Question:  i need to restrict the user from inputting an integer and string when inputting a char. I have a method for an integer i just need to adapt it for a char. Can anyone help me with this.
'''
char getChar()
{
char myChar;
std::cout << "Enter a single char: ";
while (!(std::cin >> myChar))
{
// reset the status of the stream
std::cin.clear();
// ignore remaining characters in the stream
std::cin.ignore(std::numeric_limits<std::streamsize>::max(), '
');
// ^^^ This line needs to be changed.
std::cout <<
"Enter an *CHAR*: ";
}
std::cout << "You entered: " << myChar << std::endl;
return myChar;
}
char getChar()
{
char myChar;
std::cout << "Enter an Char: ";
while (!(cin >> myChar))
{
// reset the status of the stream
cin.clear();
// ignore remaining characters in the stream
cin.ignore(std::numeric_limits<char>::max() << '
');
cout << "Enter an *CHAR*: ";
}
std::cout << "You entered: " << myChar << std::endl;
return myChar;
}
'''
I have tried this and there are no errors. But it does not woek.
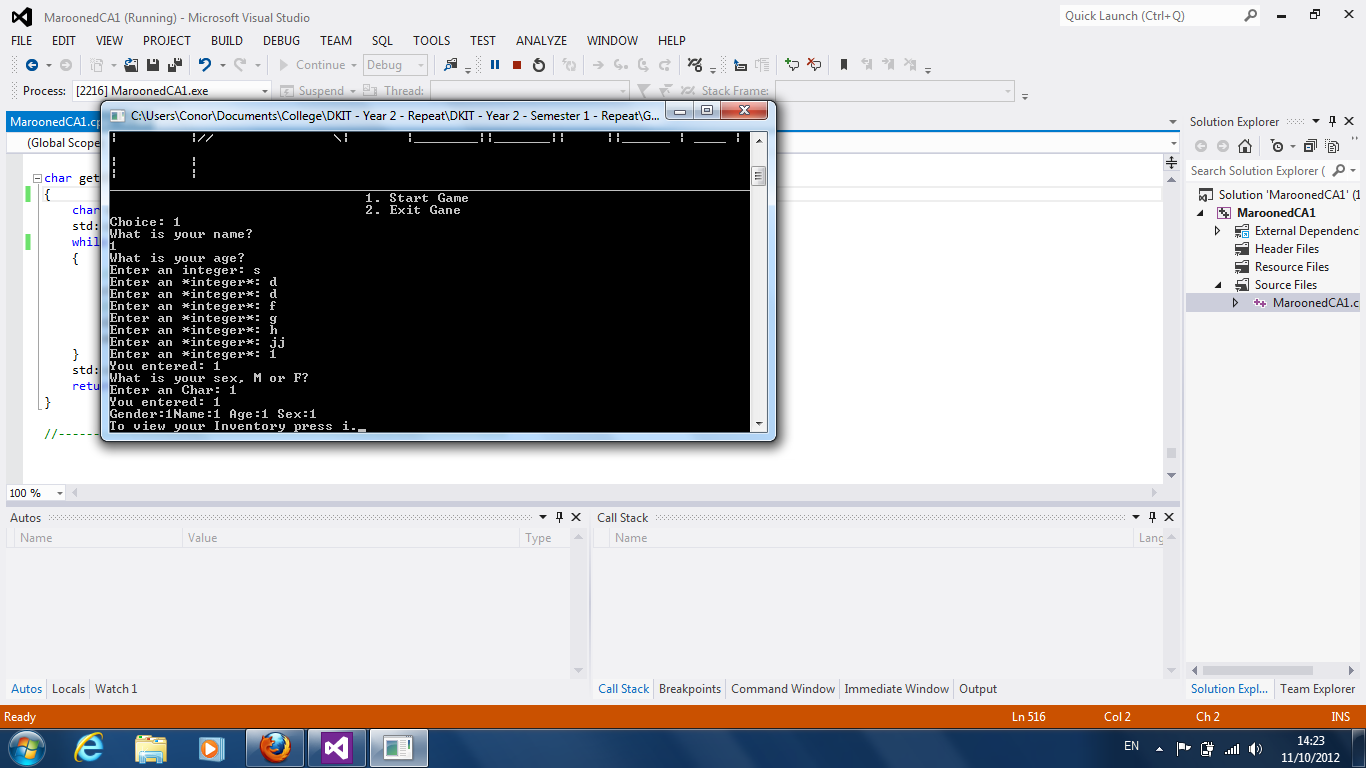
Answer: I changed the methid to this:
'''
char getChar(string q)
{
char input;
do
{
cout << q.c_str() << endl;
cin >> input;
}
while(!isalpha(input));
return input;
}
'''
And in my main i have:
string input = "What is your sex M/F?";
char sex = getChar(input);
cout << sex <<"
";
Doin this, i am not allowed enter a number wen asked what the sex is.